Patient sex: M
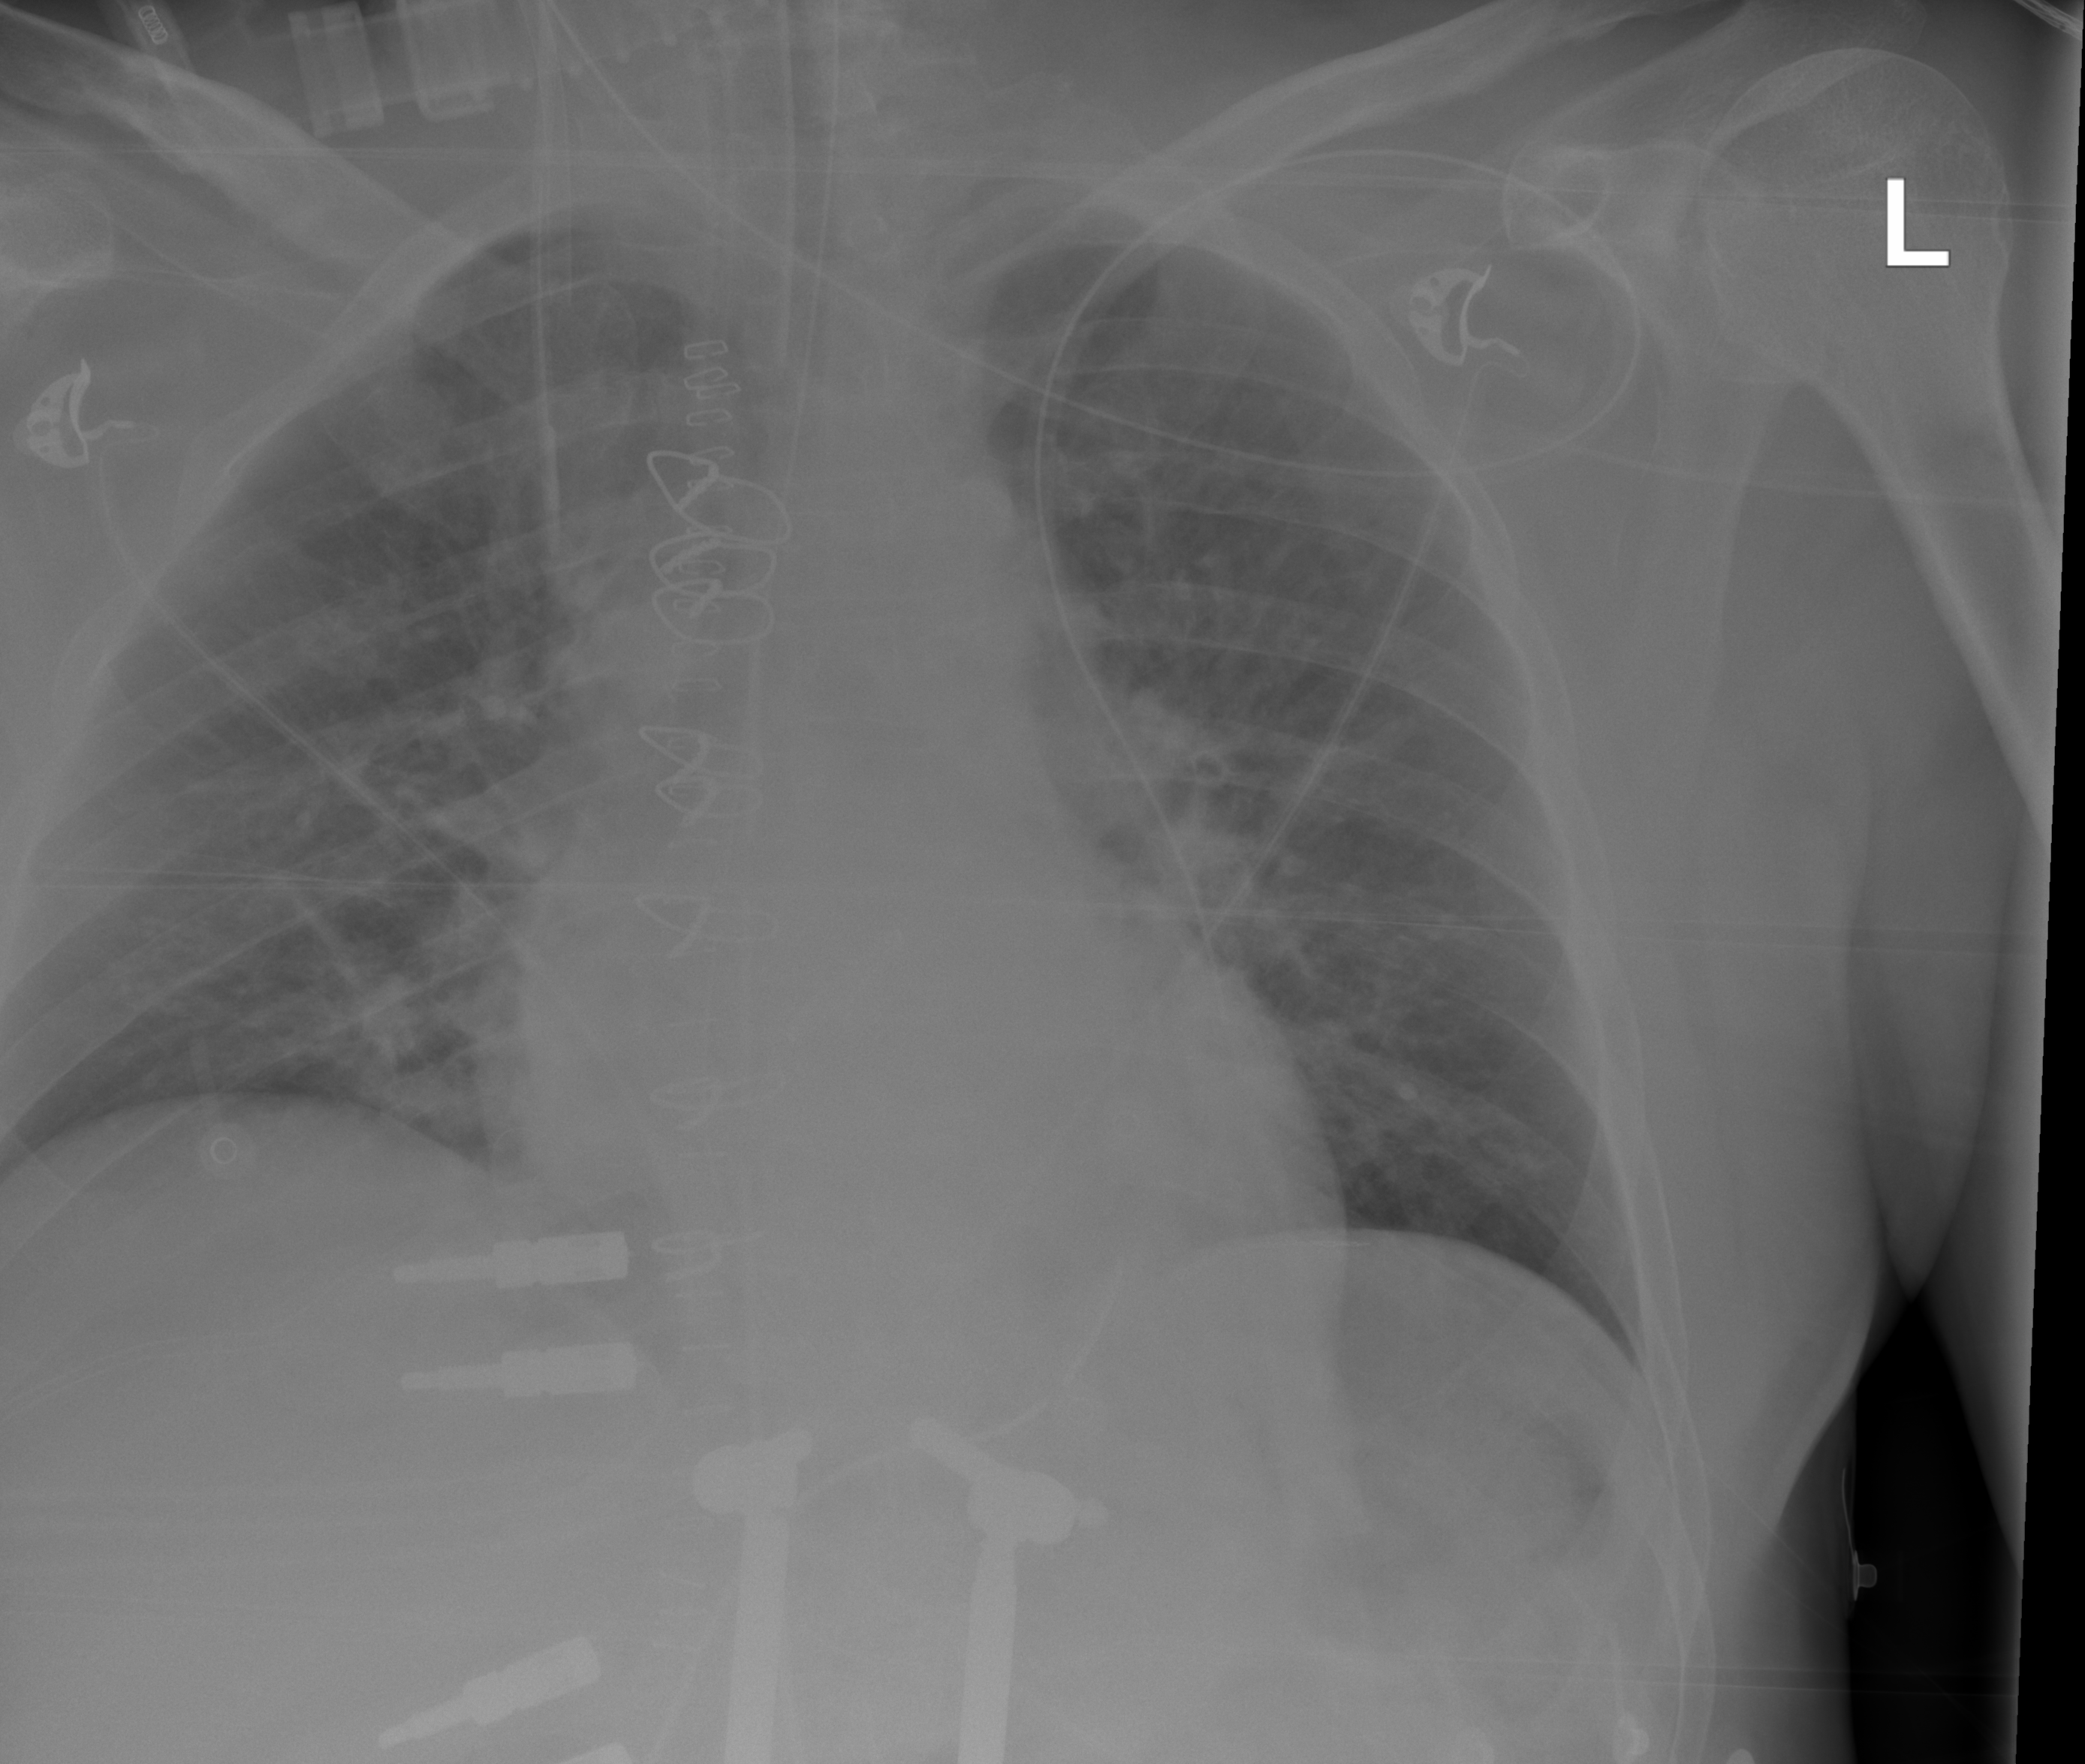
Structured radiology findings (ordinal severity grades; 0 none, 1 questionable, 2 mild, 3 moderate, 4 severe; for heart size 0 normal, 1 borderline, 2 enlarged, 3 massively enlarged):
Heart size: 1
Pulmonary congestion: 1
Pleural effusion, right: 0
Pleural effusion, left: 0
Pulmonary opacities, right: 0
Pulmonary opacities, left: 0
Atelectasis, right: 0
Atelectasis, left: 0